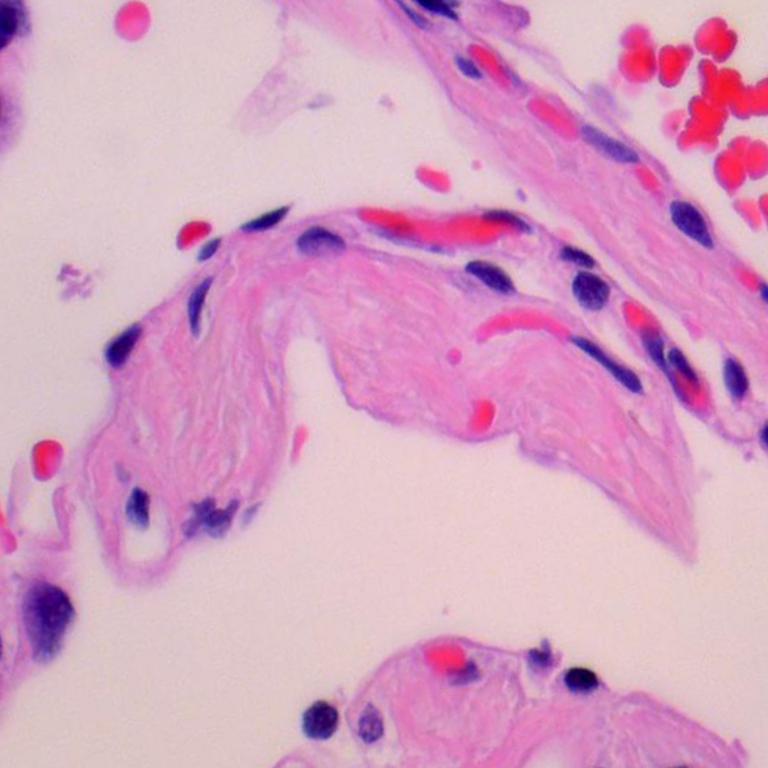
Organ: lung
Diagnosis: benign